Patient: sex M, age 28
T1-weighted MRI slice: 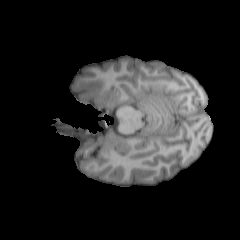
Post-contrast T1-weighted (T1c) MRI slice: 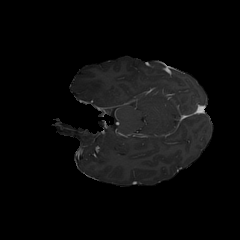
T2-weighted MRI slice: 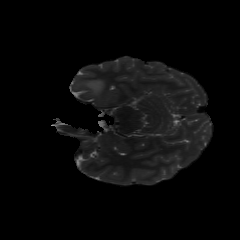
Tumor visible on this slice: yes
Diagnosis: Astrocytoma, IDH-mutant
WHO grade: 2